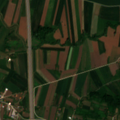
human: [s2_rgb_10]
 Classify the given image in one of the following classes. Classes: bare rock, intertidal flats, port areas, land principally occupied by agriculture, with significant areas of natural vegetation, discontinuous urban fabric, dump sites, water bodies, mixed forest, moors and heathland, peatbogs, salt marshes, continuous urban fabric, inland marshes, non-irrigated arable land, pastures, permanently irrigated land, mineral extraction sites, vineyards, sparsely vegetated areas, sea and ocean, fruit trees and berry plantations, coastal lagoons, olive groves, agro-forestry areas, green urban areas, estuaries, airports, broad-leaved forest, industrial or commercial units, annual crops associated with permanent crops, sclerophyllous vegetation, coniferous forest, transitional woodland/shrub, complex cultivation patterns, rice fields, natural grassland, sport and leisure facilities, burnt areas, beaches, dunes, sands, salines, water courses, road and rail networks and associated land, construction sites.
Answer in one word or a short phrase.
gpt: industrial or commercial units, non-irrigated arable land, land principally occupied by agriculture, with significant areas of natural vegetation